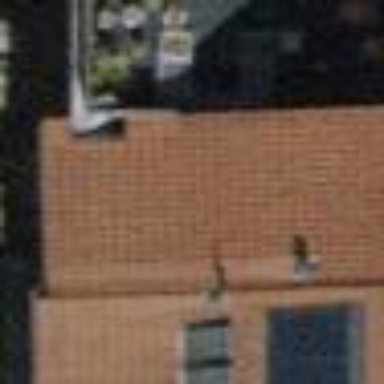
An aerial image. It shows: Building with tiled roof.